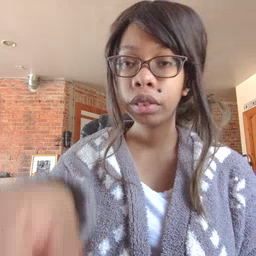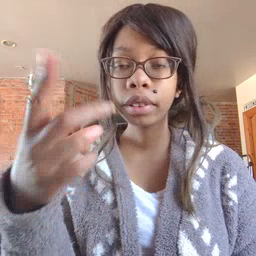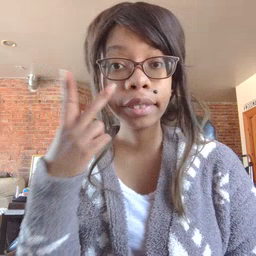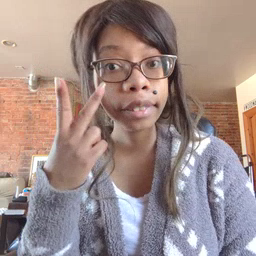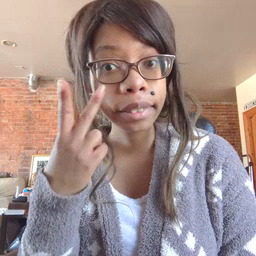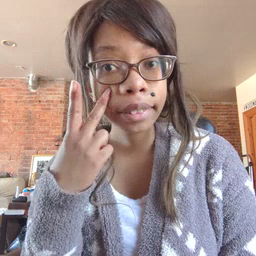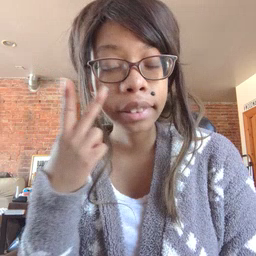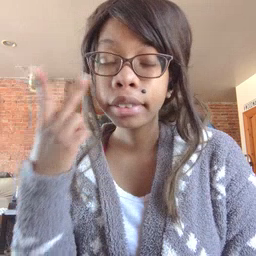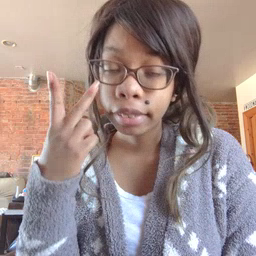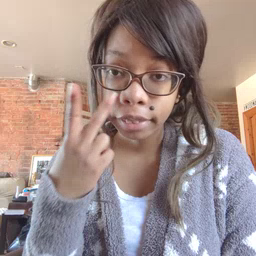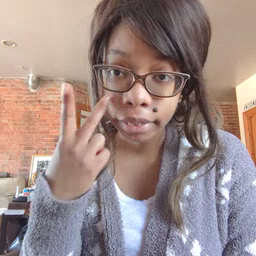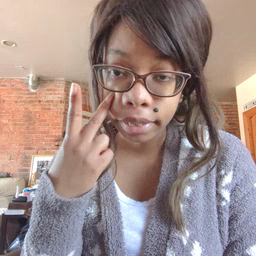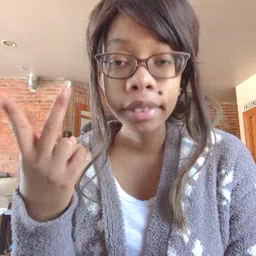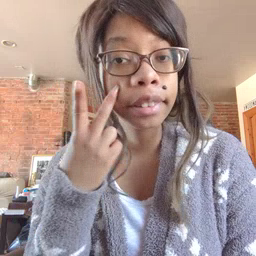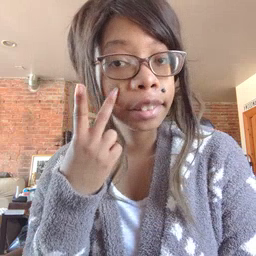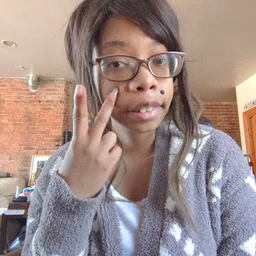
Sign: see